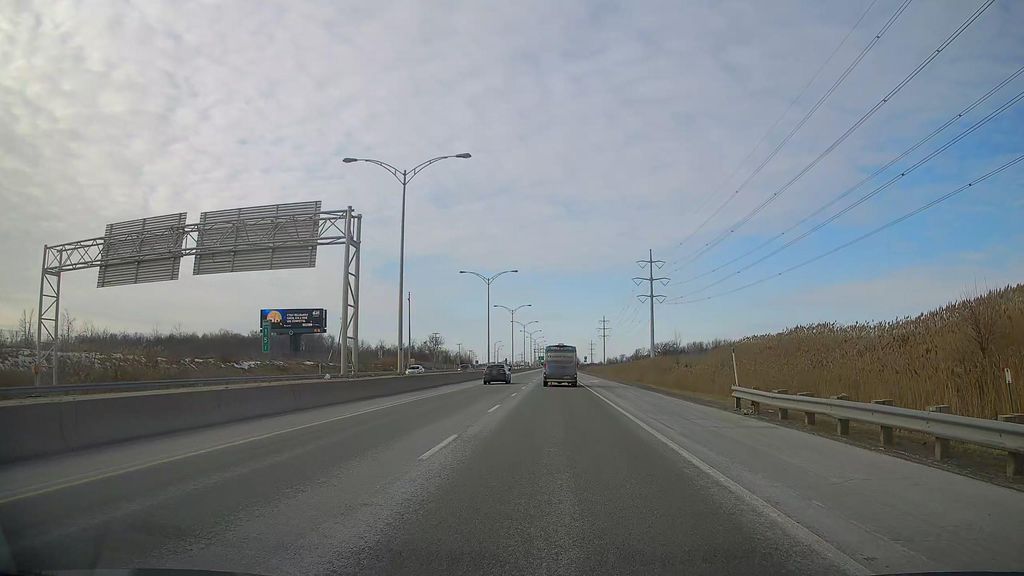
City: montreal